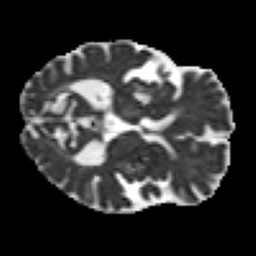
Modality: MD
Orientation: axial
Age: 66
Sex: female
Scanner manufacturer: siemens
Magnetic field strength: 3 T
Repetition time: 7.3 s
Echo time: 0.087 s